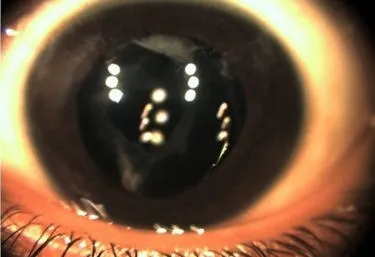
Post operative anterior segment photo of the left eye.
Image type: medical_photograph (other_medical_photograph)